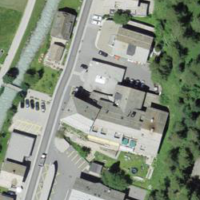
EUNIS habitat code: 54
Species observed at this site:
Eryngium alpinum
Campanula glomerata
Linaria vulgaris